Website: macys
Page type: delivery-shipping
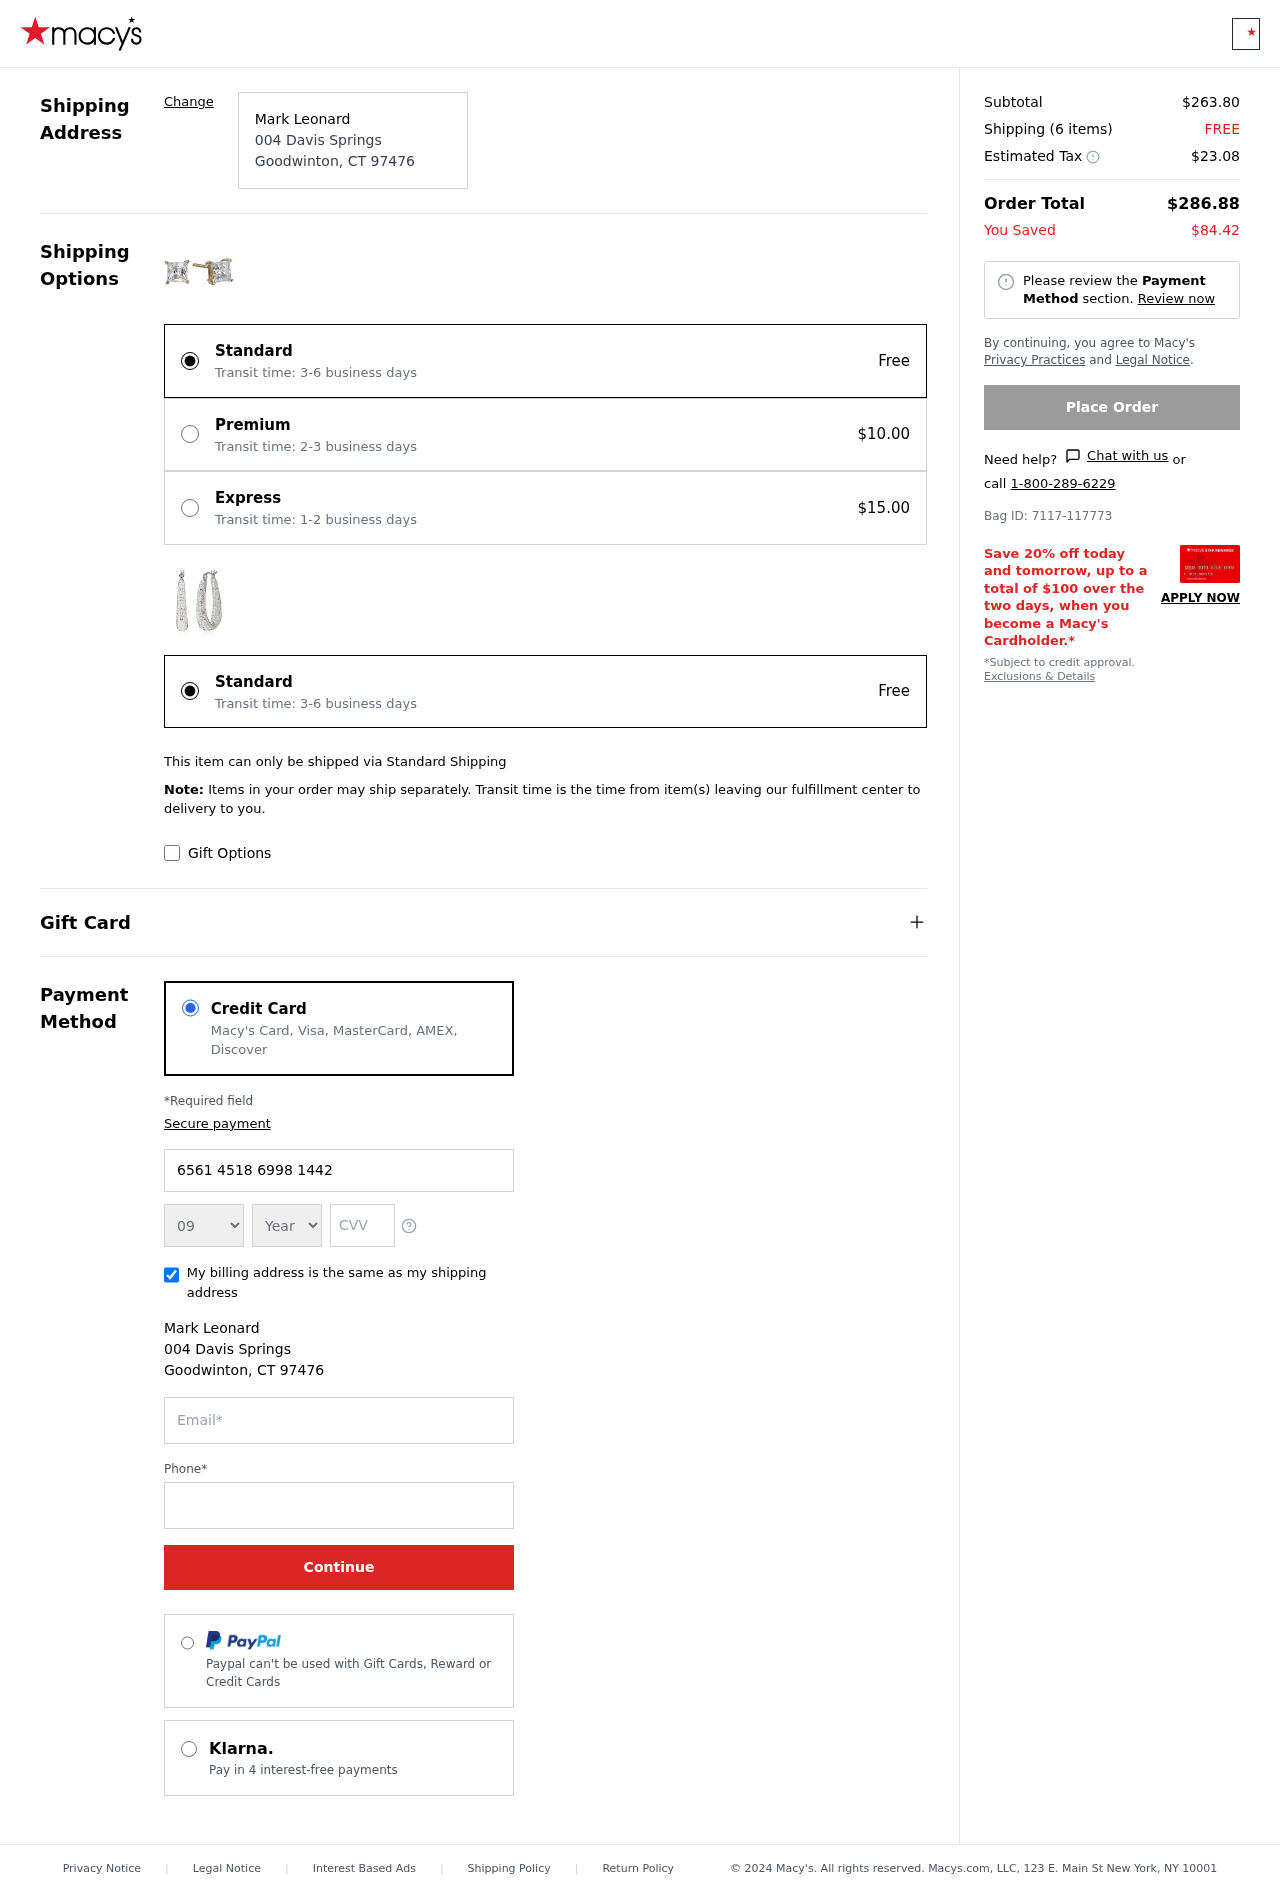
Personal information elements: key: PII_CARD_EXPIRY_MONTH
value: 09
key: PII_CARD_EXPIRY_YEAR
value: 30
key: PII_CITY
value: Goodwinton
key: PII_CITY_STATE_ZIP
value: Goodwinton, CT 97476
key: PII_FULLNAME
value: Mark Leonard
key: PII_POSTCODE
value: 97476
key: PII_STATE_ABBR
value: CT
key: PII_STREET
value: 004 Davis Springs
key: PII_CARD_NUMBER
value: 6561 4518 6998 1442
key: PII_CARD_CVV
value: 758
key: PII_EMAIL
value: mleonard@yahoo.com
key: PII_PHONE
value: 8455857600
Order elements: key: ORDER_SUBTOTAL
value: $263.80
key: ORDER_NUM_ITEMS
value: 6
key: ORDER_SHIPPING_COST
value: FREE
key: ORDER_TAX
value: $23.08
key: ORDER_TOTAL
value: $286.88
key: ORDER_SAVINGS
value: $84.42
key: ORDER_BAG_ID
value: Bag ID: 7117-117773